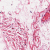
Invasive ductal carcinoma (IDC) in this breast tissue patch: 0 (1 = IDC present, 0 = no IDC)